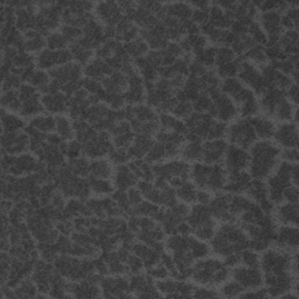
Label: frost